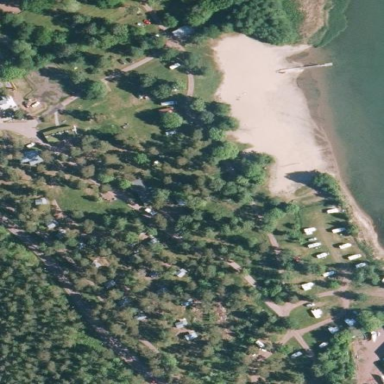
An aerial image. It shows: Campsite with tents and caravans. It includes sanitary dump station.